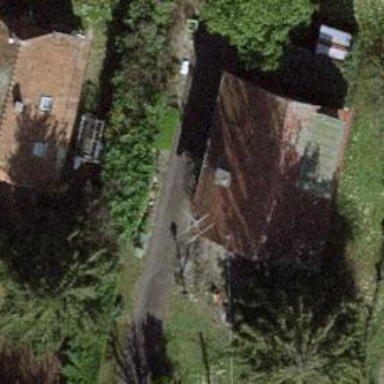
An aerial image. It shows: Garden enclosed by fence.